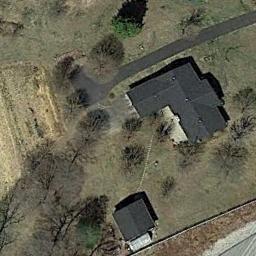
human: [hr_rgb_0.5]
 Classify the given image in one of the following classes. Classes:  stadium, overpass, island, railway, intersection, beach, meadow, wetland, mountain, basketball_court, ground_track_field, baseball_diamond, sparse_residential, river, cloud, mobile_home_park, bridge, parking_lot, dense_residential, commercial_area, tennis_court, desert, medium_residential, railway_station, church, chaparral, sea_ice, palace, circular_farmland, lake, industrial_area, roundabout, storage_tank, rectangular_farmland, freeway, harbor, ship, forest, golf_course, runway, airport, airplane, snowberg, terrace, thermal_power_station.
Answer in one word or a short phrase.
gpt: sparse_residential